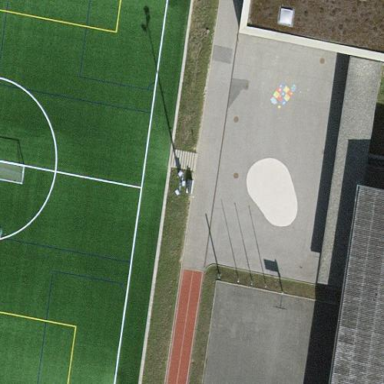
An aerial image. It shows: Schoolyard designated as leisure land.